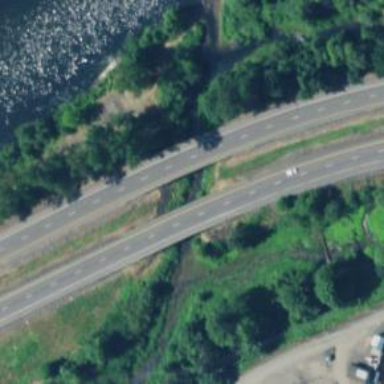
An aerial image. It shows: Motorway bridge.